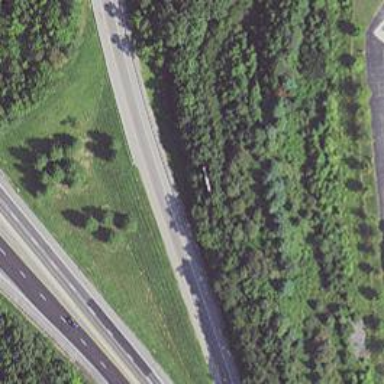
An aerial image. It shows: Motorway link.